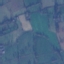
Land use / land cover: Pasture